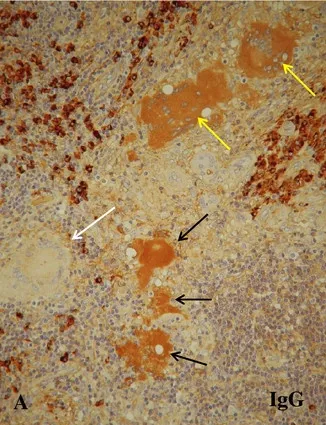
Immunohistochemical staining of the lymph node for immunoglobulin G, immunoglobulin D and immunoglobulin G4. (A) Degenerating giant cells (yellow arrows) and degenerated homogenous substance, possible hyaline-like degeneration (black arrows), are moderately positive for immunoglobulin G. By contrast, an intact giant cell (white arrow) is negative for immunoglobulin G. Infiltrated plasma cells are distinctly positive for immunoglobulin G (underx20 magnification objective).
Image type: pathology (immunostaining)